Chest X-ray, PA view. Patient: 81 years old, sex M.
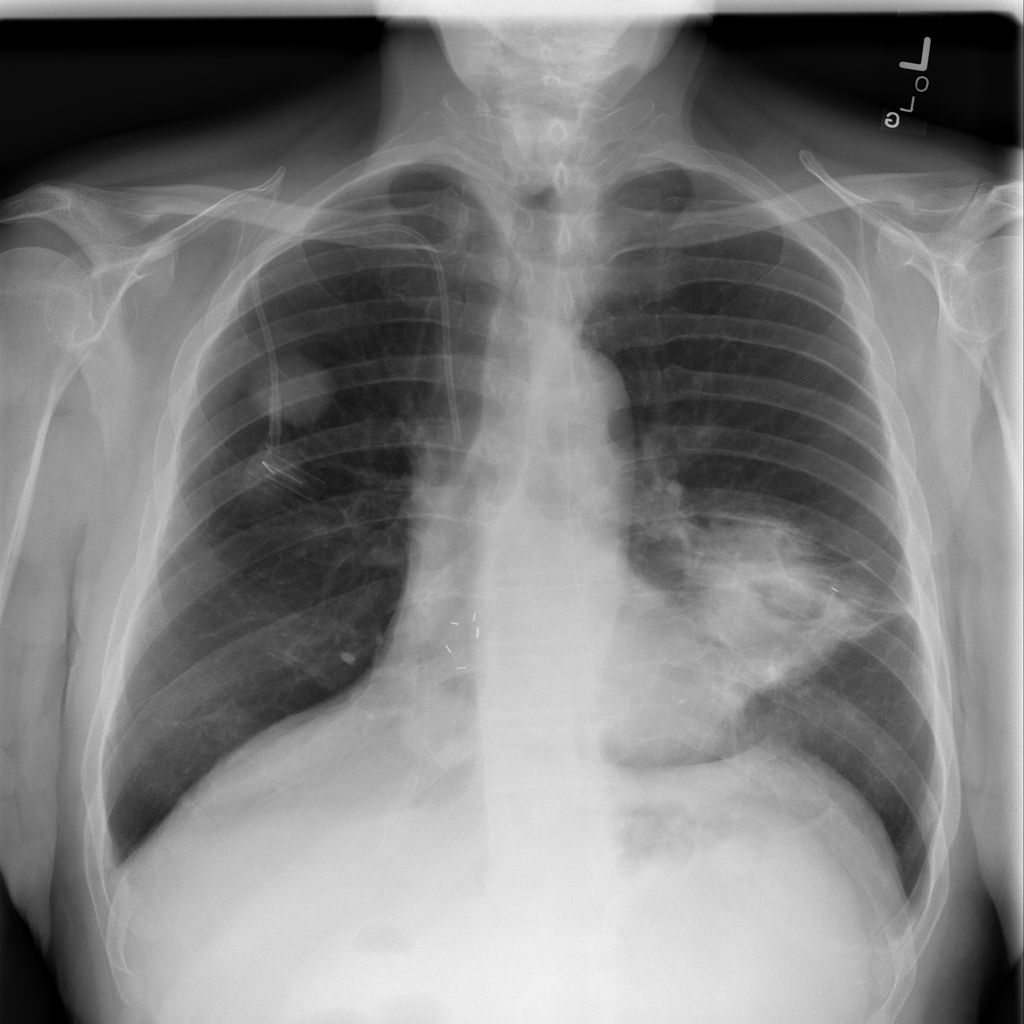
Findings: Mass